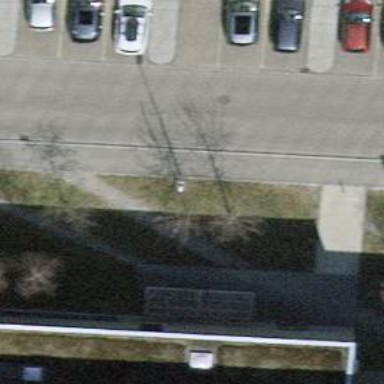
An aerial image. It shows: Bicycle parking area with stands.